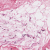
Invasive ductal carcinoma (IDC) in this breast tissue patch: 0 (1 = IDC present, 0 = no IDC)